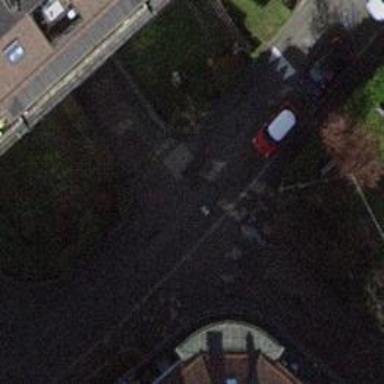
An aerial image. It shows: Residential road with asphalt surface and opposite cycleway.